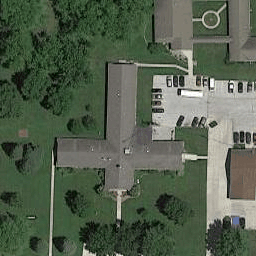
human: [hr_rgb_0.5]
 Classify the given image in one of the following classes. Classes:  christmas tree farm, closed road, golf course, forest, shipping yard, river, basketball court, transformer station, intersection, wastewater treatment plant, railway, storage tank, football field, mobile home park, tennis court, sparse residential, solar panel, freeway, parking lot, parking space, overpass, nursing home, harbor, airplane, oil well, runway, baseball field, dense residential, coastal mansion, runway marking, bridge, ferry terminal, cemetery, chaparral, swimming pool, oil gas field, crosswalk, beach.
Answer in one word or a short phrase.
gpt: nursing home